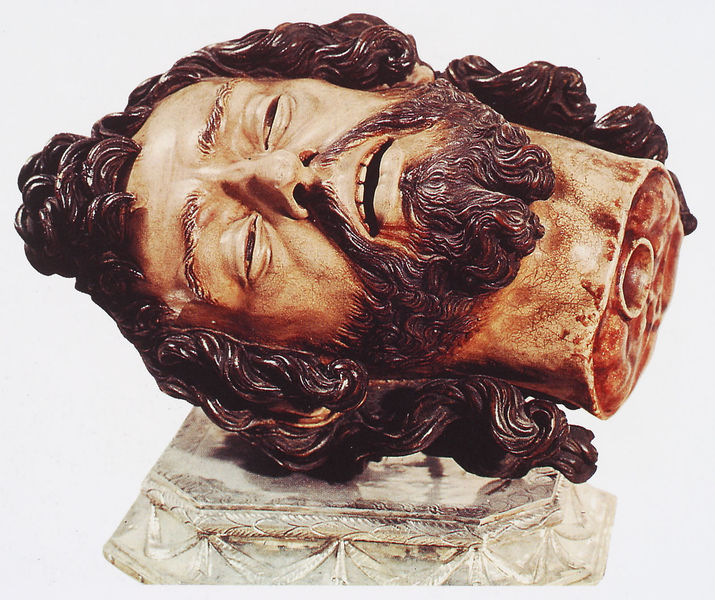
Titel: Kopf Johannes des Täufers
Künstler: Juan de Mesa
Standort: Sevilla, Kathedrale (EU - E - Andalusien)
Schlagwörter: kopf, mann, haar, mund, nase, bart, augen, geköpft, gesicht, haupt, johannes, silber, sockel, tot, täufer, vollbart, hals, haare, augenbrauen, locken, skulptur, ausdruck, brauen, plastik, liegend, lider, foto, blut, schnitt, nasenlöcher, zähne, kehle, jesus, schmerz, adern, männerkopf, objekt, trophäe, lid, eingeweide, enthaupten, ekel, geöffneter mund, arterie, schmerzverzerrt, nasei, schlagader, eingeweie, schnittwunde, nasenlöchter